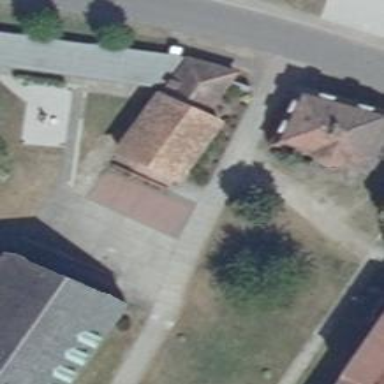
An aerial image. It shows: Concrete driveway made of plates.